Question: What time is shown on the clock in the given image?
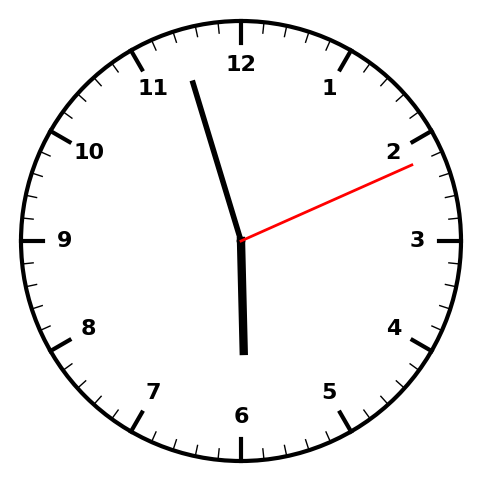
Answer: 05:57:11